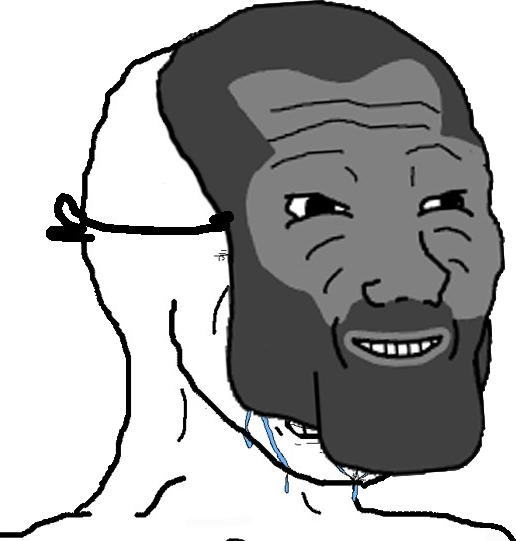
Label: 5_Crying_Wojak